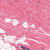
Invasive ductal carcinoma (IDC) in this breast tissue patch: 0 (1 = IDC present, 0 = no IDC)